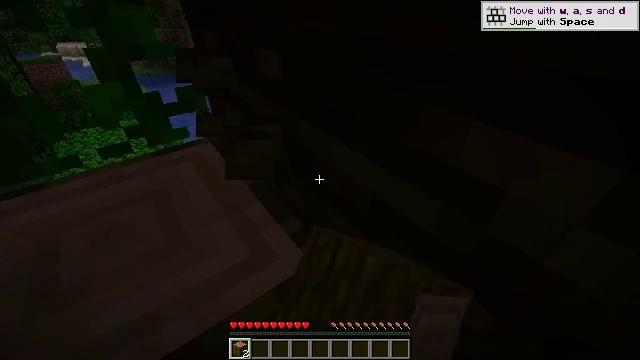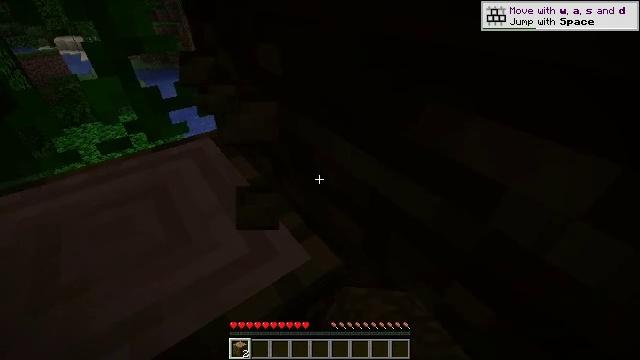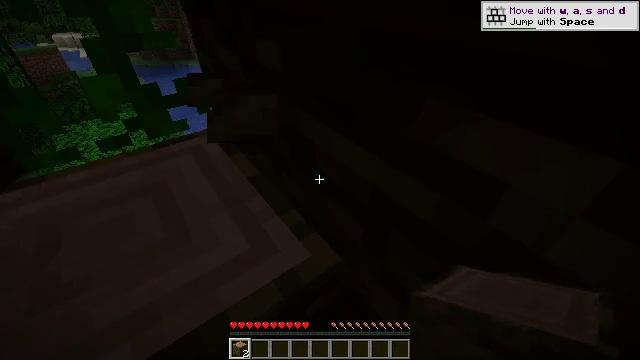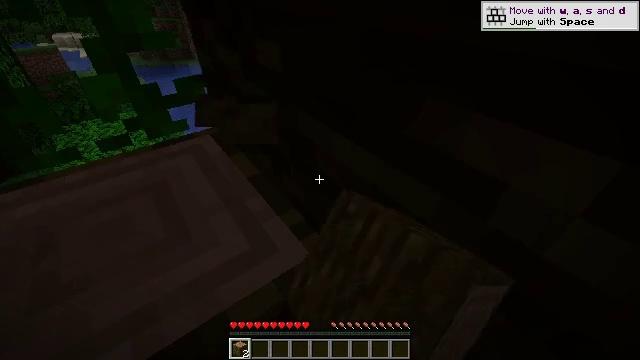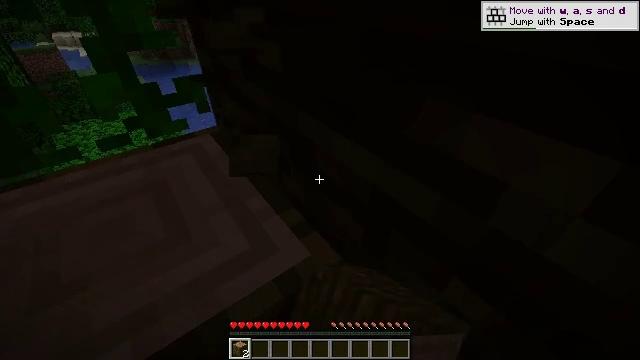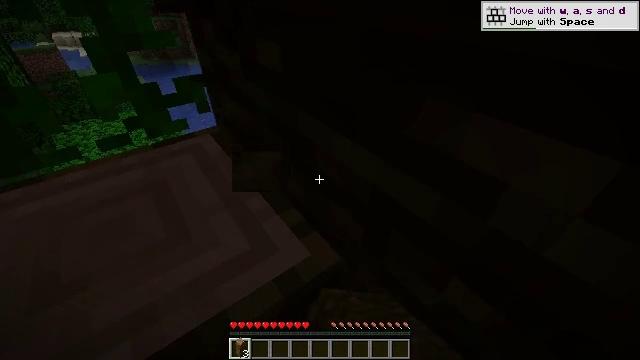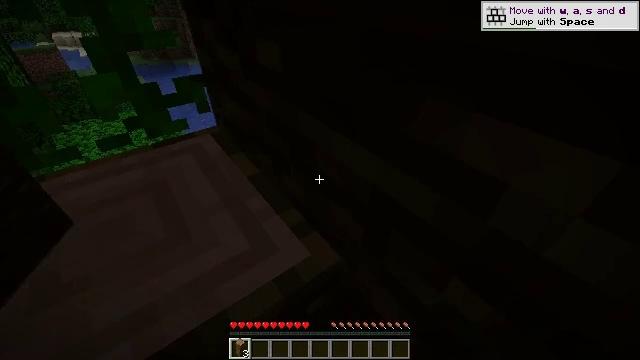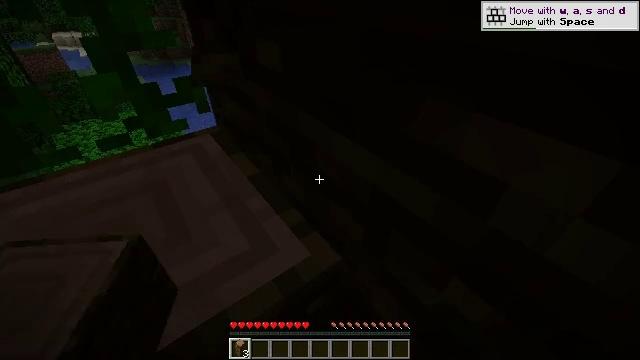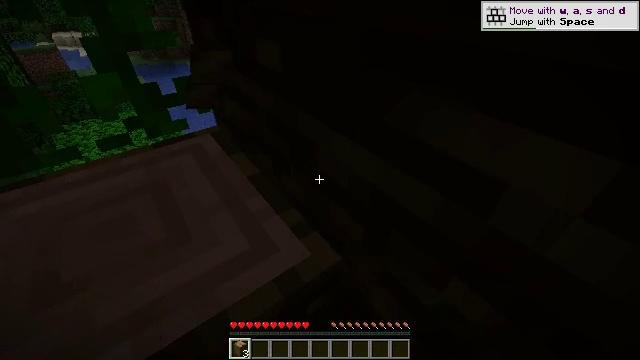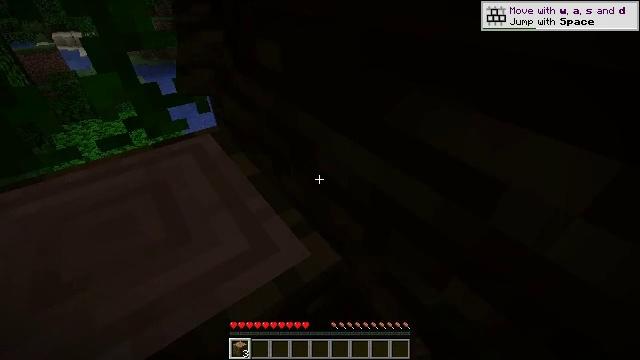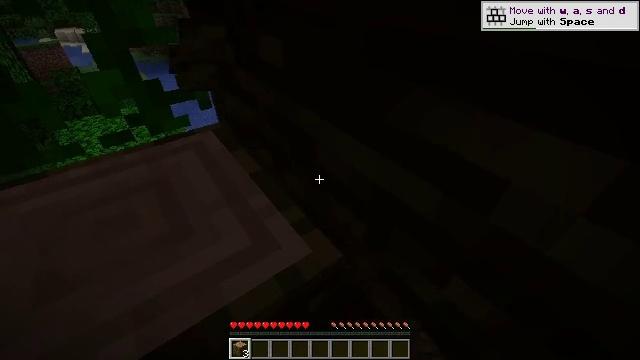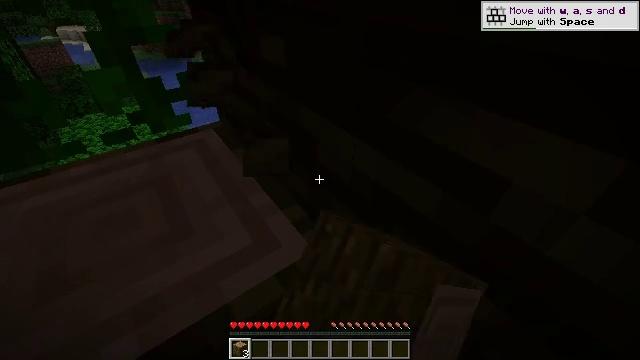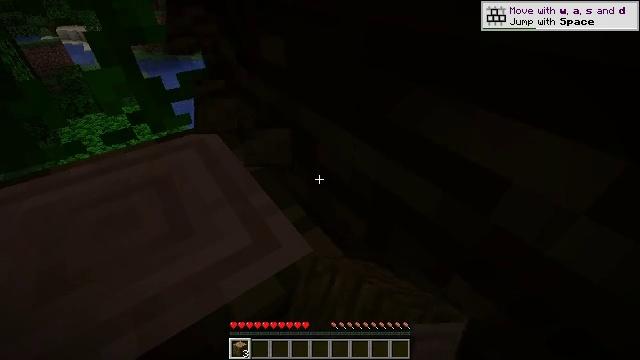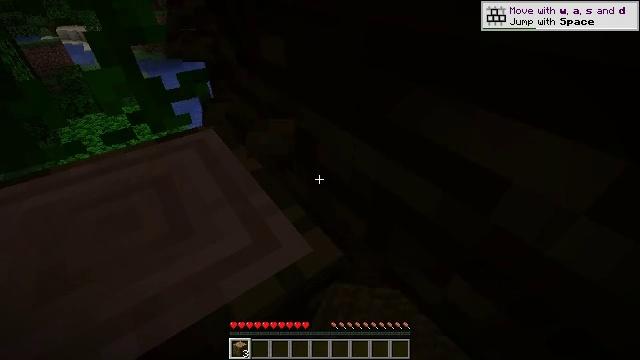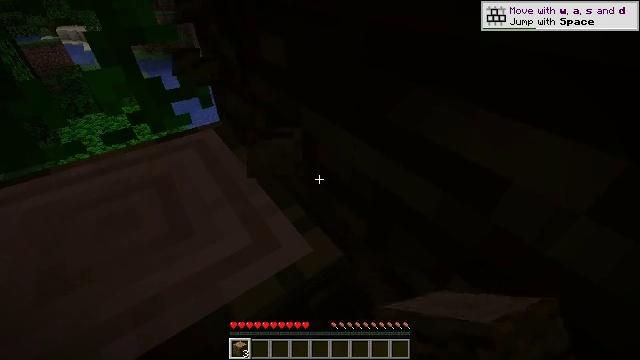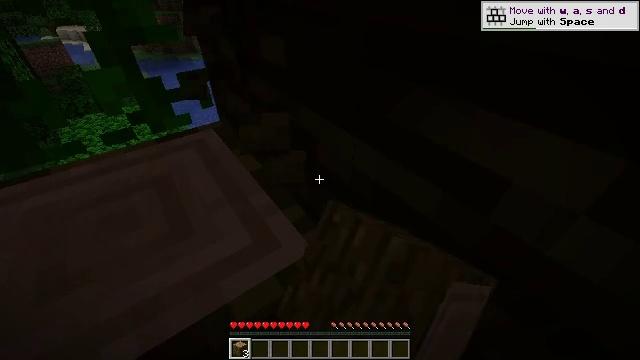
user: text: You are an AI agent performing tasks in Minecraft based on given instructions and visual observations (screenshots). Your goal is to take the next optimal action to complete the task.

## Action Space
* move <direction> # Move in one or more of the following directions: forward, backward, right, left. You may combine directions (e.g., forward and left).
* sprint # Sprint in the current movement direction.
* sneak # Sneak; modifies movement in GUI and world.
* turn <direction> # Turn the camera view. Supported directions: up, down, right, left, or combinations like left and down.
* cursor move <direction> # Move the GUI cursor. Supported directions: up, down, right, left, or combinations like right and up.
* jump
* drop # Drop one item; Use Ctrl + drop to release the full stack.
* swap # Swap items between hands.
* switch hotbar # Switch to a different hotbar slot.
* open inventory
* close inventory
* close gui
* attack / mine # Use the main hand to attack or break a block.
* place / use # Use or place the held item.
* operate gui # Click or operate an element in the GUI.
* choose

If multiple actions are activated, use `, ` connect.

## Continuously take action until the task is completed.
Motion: motion action
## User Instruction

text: Break the jungle log to gather wood.
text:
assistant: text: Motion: turn down, attack / mine
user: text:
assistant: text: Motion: attack / mine
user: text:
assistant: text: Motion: attack / mine
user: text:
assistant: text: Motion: attack / mine
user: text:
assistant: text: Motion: attack / mine
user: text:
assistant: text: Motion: attack / mine
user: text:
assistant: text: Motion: attack / mine
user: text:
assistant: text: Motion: attack / mine
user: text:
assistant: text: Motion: attack / mine
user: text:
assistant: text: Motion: attack / mine
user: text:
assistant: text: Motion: attack / mine
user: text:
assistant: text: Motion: attack / mine
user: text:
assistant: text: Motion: attack / mine
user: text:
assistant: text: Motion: attack / mine
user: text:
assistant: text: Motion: attack / mine
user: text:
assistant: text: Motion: attack / mine
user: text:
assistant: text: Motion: attack / mine
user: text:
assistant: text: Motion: turn left and down, attack / mine
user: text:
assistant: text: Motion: attack / mine
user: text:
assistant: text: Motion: attack / mine
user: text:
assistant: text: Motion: attack / mine
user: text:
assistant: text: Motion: attack / mine
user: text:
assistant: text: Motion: attack / mine
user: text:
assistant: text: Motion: attack / mine
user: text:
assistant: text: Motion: turn right and up, attack / mine
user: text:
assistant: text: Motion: turn right, attack / mine
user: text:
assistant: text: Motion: attack / mine
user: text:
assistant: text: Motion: attack / mine
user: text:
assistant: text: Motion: attack / mine
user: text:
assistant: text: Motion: attack / mine